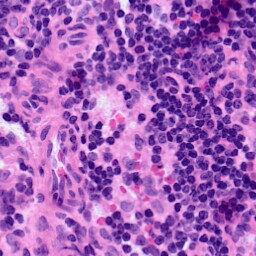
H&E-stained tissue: LymphNode